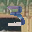
Label: 3